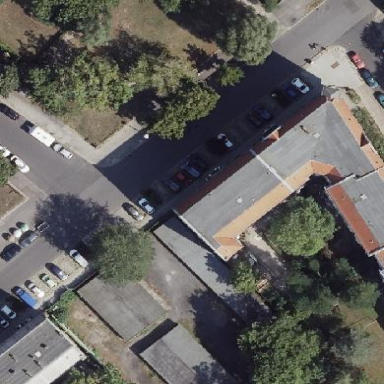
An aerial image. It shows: Apartment building with double saltbox roof shape.